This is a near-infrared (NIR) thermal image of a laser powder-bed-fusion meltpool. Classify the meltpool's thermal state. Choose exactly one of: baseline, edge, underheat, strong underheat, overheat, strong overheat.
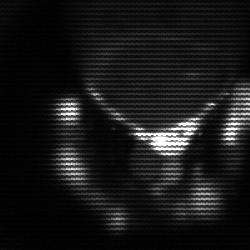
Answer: edge